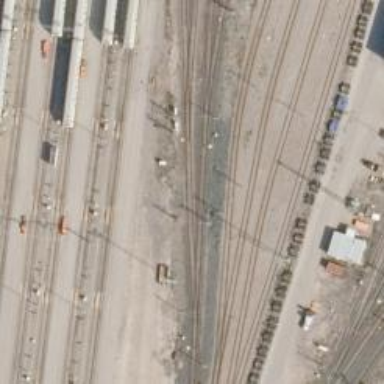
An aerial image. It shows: Rail yard with electrified contact lines for the railway.